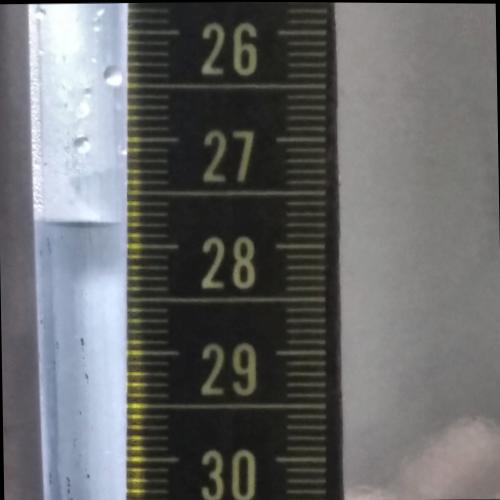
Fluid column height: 27.8 cm